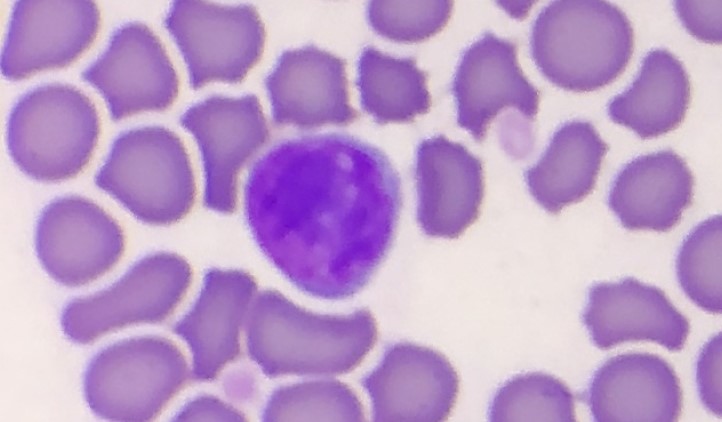
White blood cell type: Lymphocyte